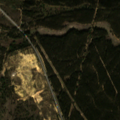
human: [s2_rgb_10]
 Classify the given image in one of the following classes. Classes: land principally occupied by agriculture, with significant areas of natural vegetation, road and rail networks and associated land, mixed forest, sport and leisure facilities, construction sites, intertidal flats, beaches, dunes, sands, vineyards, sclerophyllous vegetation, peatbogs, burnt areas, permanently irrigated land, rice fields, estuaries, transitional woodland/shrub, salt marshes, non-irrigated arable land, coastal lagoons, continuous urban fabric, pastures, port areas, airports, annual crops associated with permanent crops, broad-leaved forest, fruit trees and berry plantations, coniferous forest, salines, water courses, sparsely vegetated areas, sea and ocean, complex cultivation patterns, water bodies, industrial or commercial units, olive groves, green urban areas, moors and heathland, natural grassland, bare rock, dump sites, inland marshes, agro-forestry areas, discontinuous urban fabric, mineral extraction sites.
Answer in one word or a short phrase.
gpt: construction sites, non-irrigated arable land, broad-leaved forest, transitional woodland/shrub